六年级 · 算术
$3 \frac{1}{2}$ 吨 $=$ ) ) 千克 70 分 $=\left(\_\right.$) 小时.
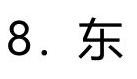
答案: 3 500 \frac{7}{6}8.答案:

```